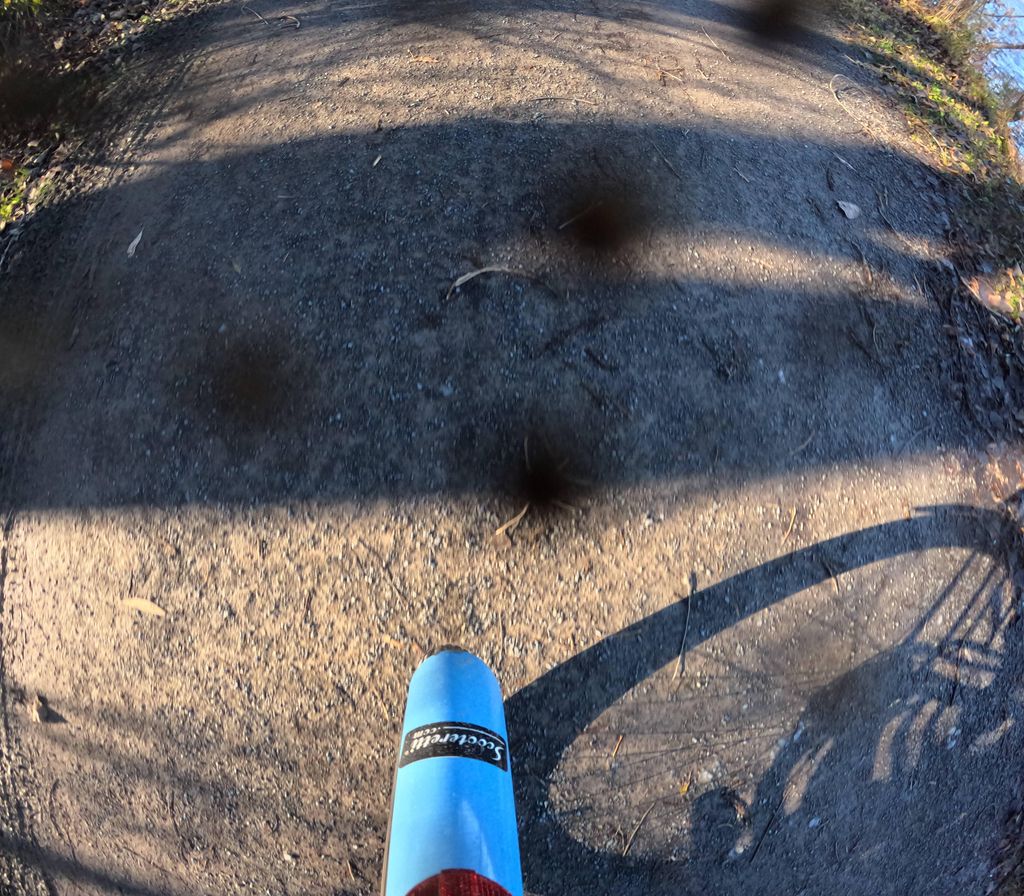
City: ottawa-gatineau